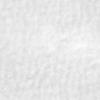
Label: no_change